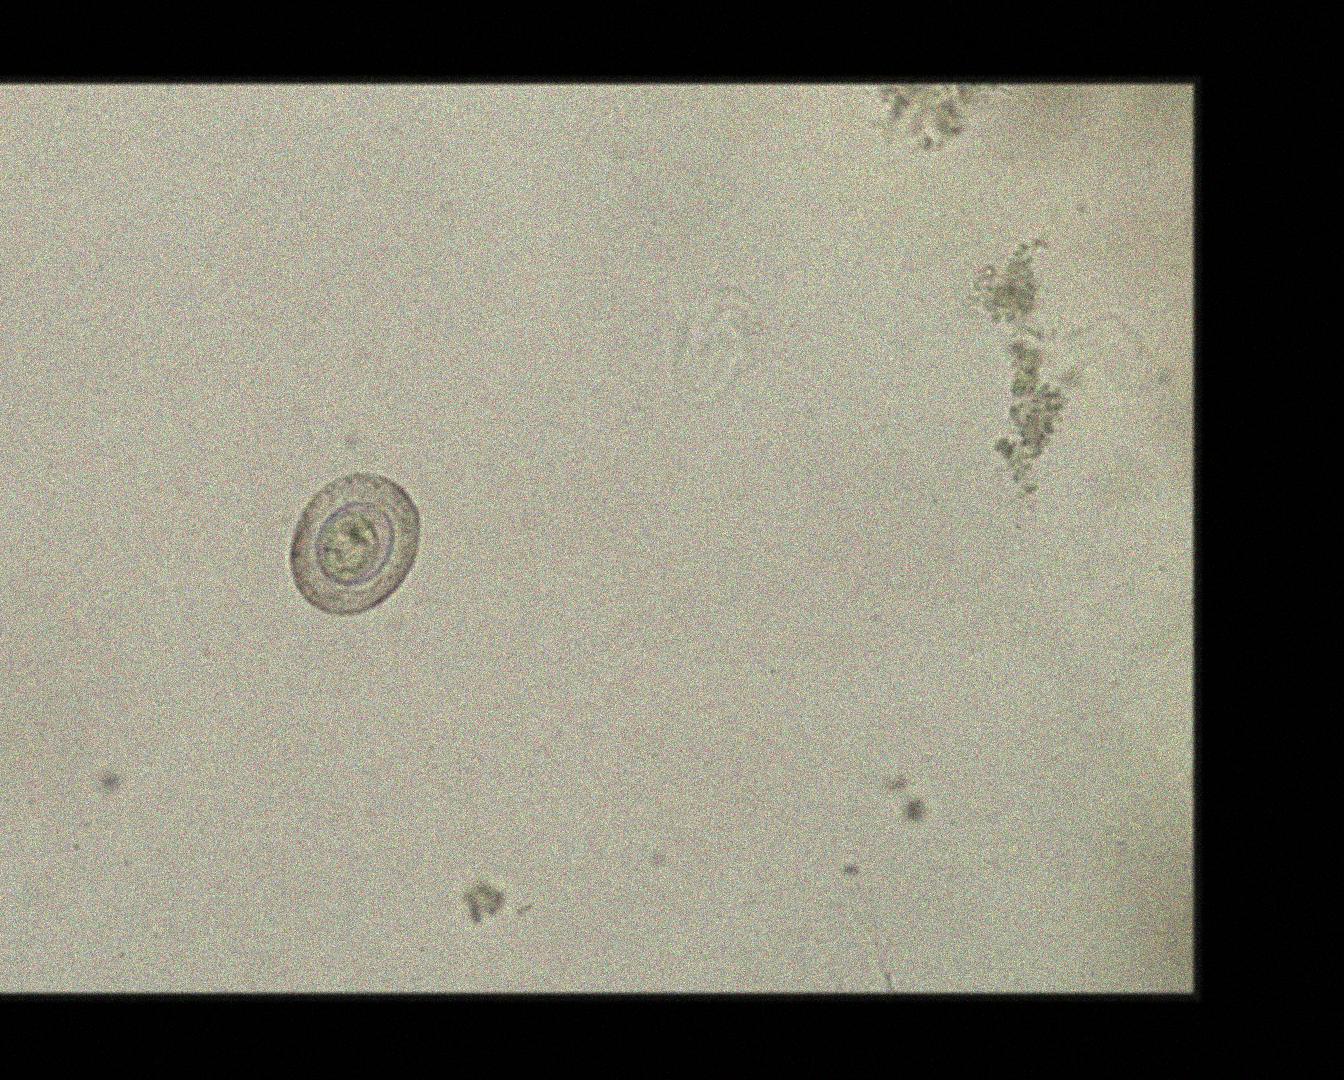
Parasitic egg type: Hymenolepis nana